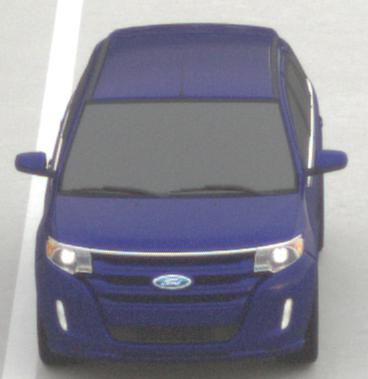
Make: Ford
Model: Edge
Detailed model: Gen. 1 Facelift
Model produced from: 2010
Model produced until: 2015
Doors: 5
Color: blue
Road condition: dry road
Daytime: sunrise or sunset
Contrast: low contrast